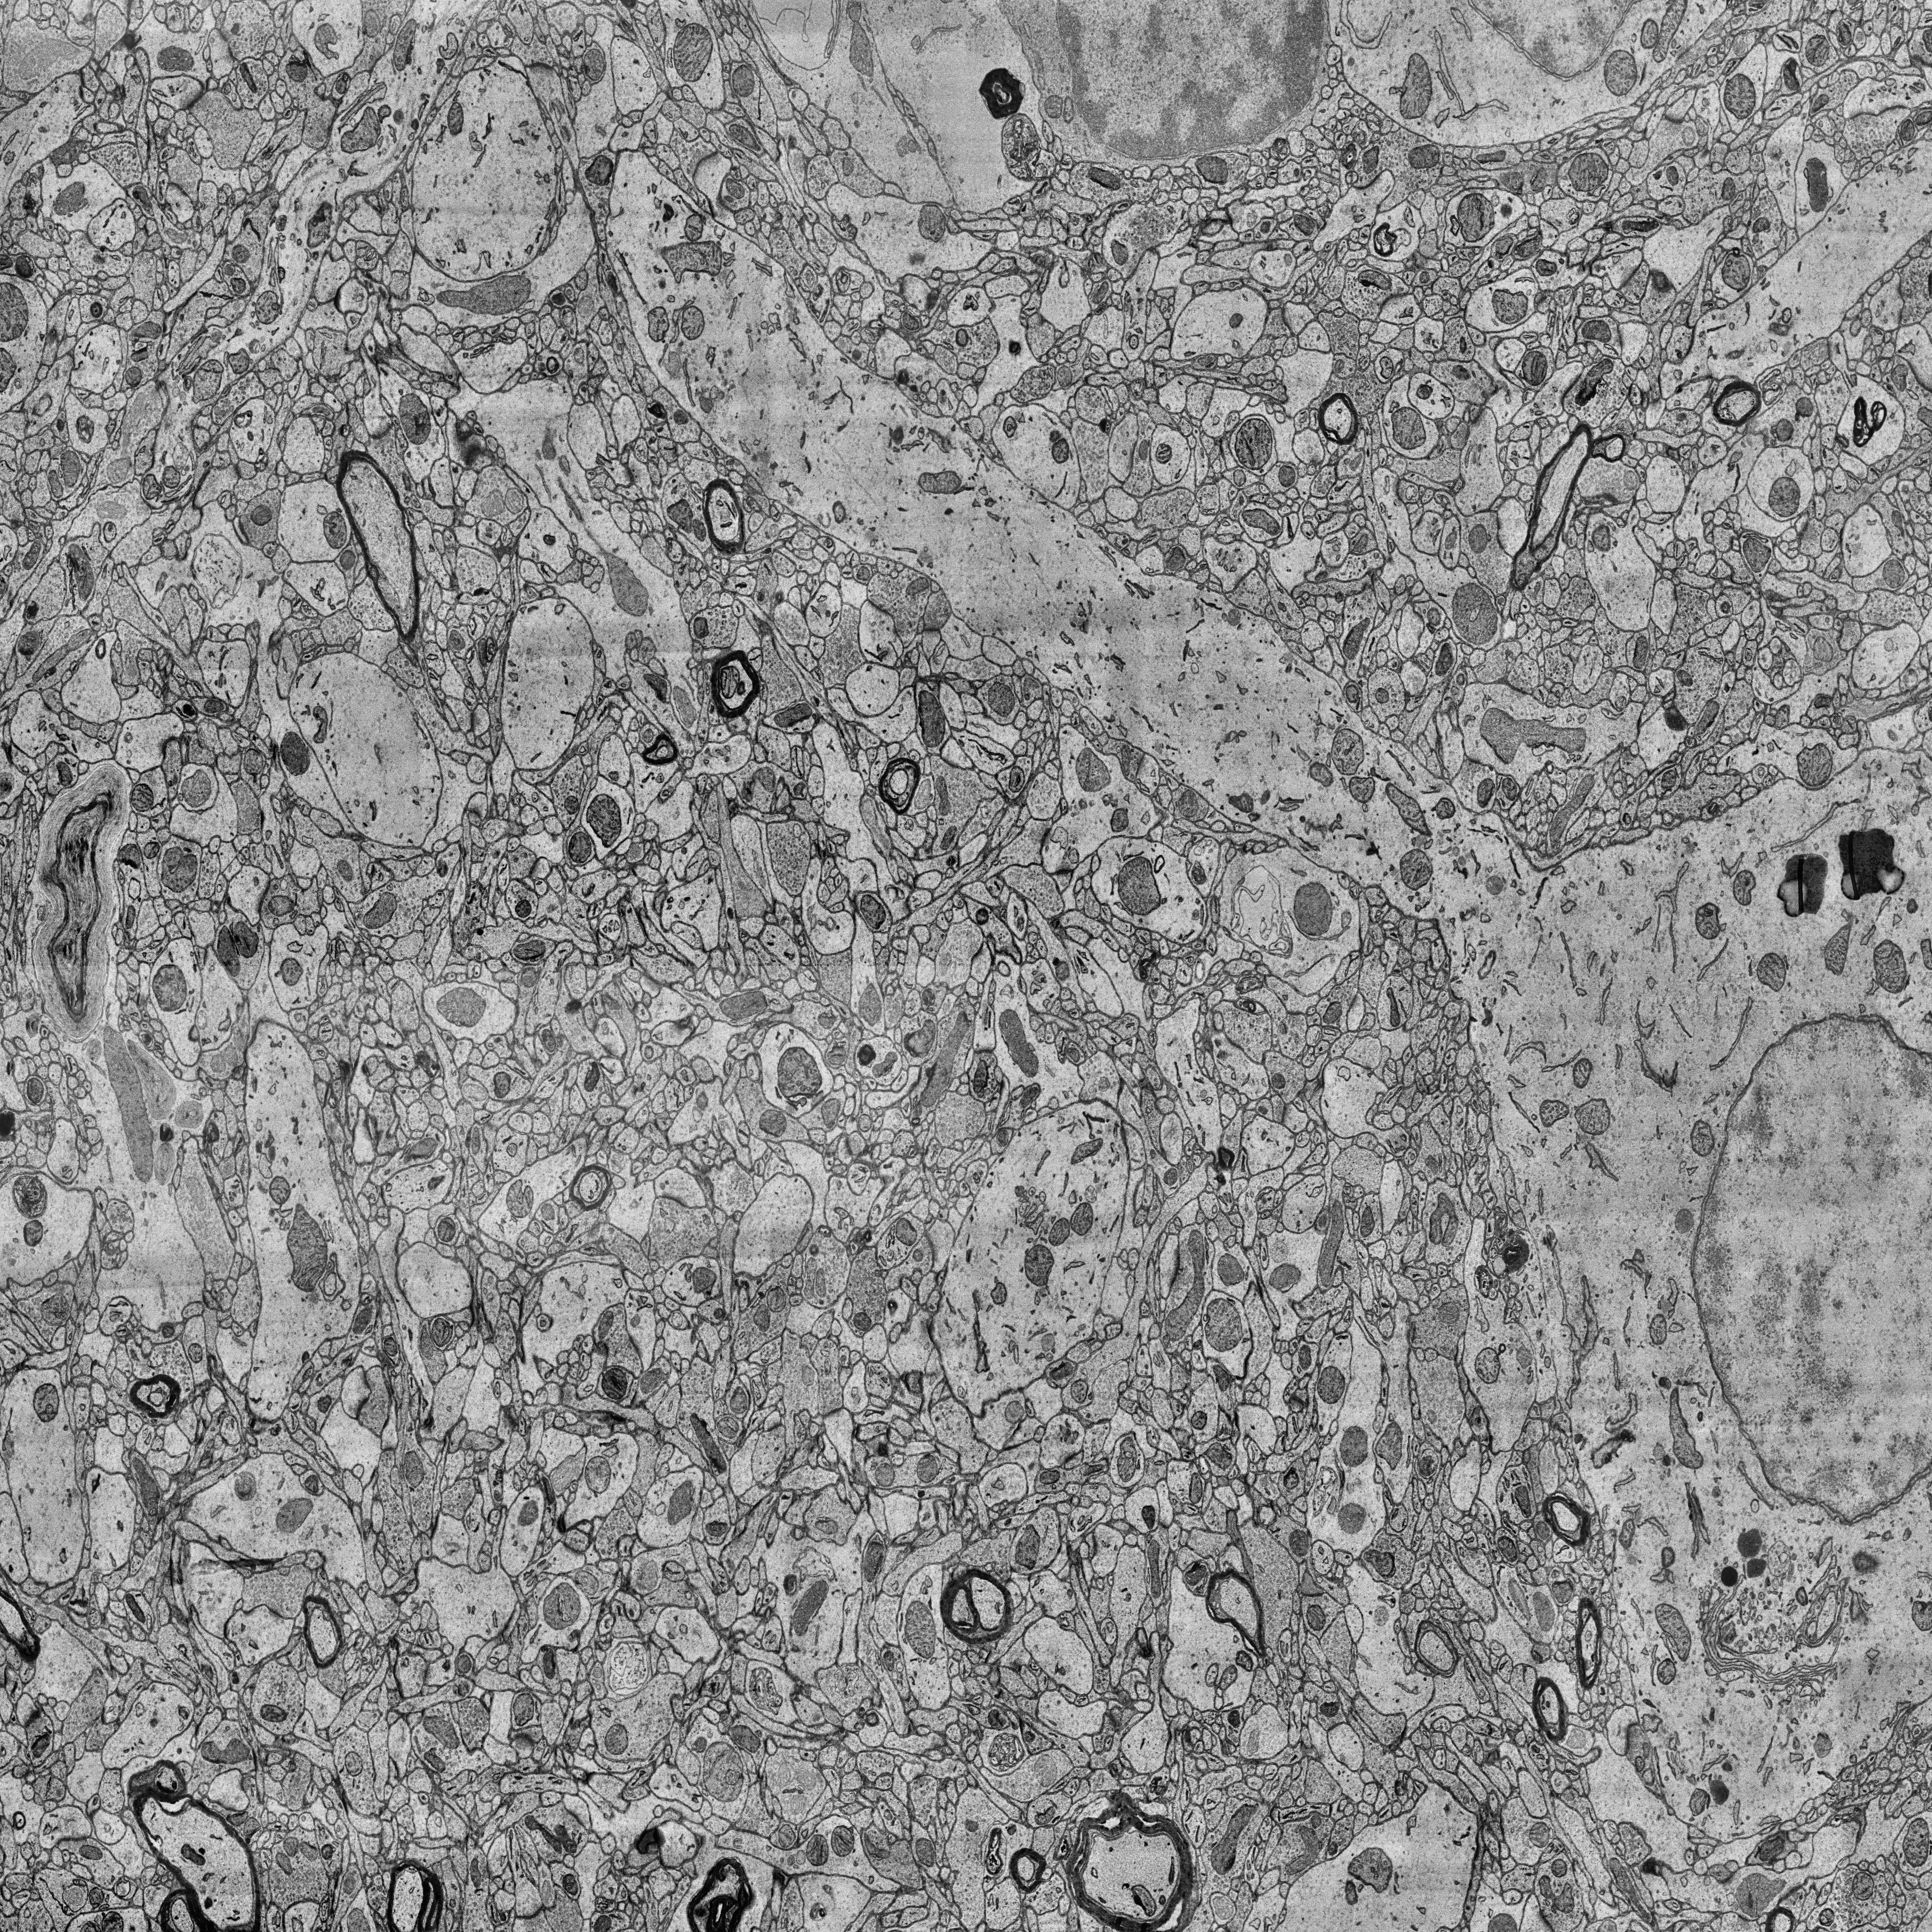
Electron microscopy slice of human cortex tissue
Slice depth (z): 233
Mitochondria instances in slice: 495